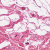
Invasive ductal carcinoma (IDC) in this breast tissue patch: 0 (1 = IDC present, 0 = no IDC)